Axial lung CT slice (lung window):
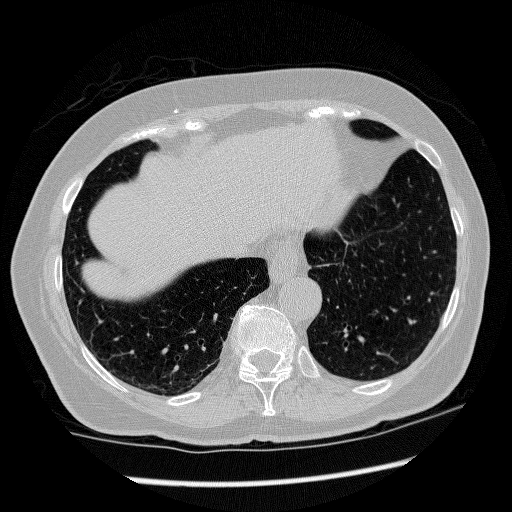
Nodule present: no